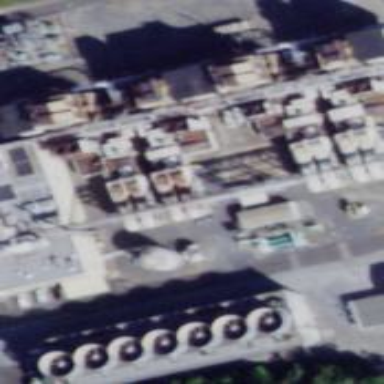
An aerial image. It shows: Gas-powered generator. It is gas turbine type generator.